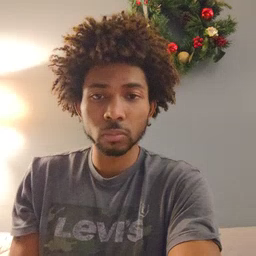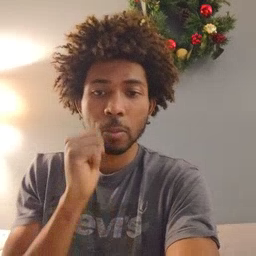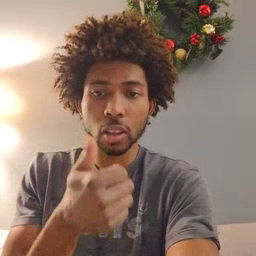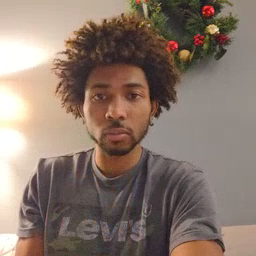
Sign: tomorrow